Field crop: maize
Growth stage: 2
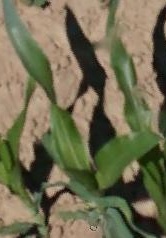
Species: maize